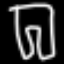
Label: pants